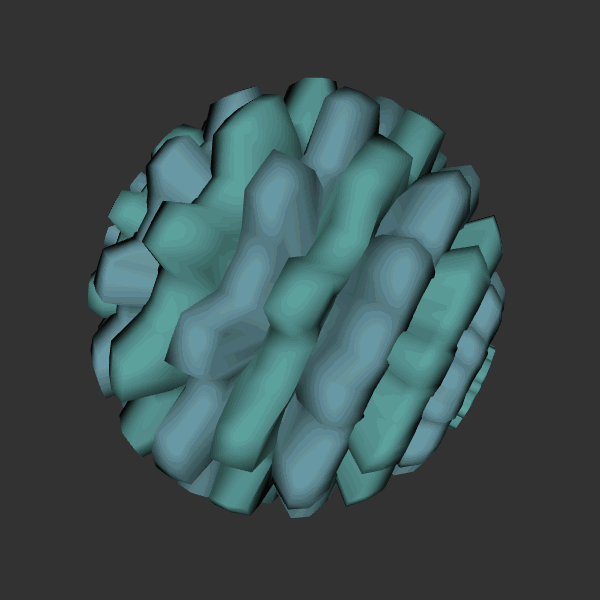
Background: dark